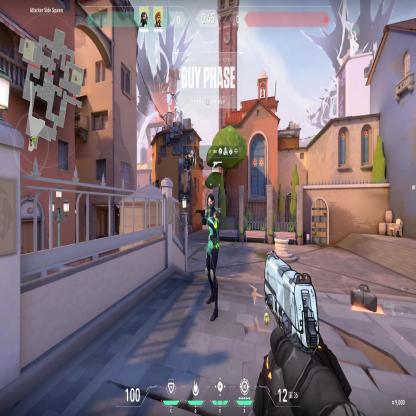
Label: dropped spike ; teammate